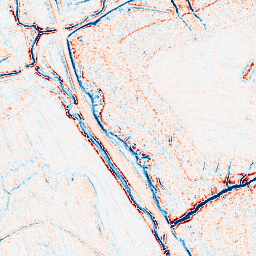
Category: edge_preserving
Decomposition family: anisotropic_diffusion
Decomposition parameters: iterations: 5
kappa: 30
gamma: 0.2
Upsampling method: cubic_mitchell
Upsampling parameters: scale: 4
Upsampling scale: 4